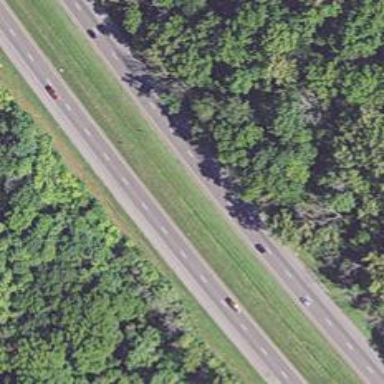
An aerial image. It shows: Asphalt motorway.